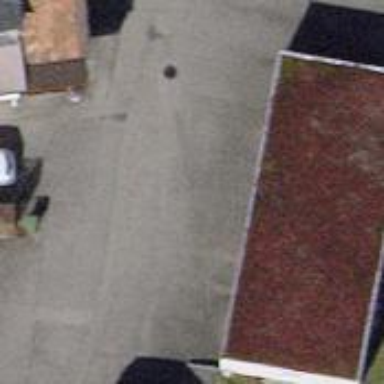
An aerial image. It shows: Garage building.